Brain MRI, t1w sequence, axial 2D slice.
Patient: age 34, sex M, weight 90 kg, height 1.9 m
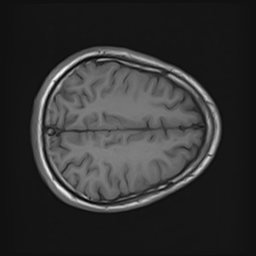